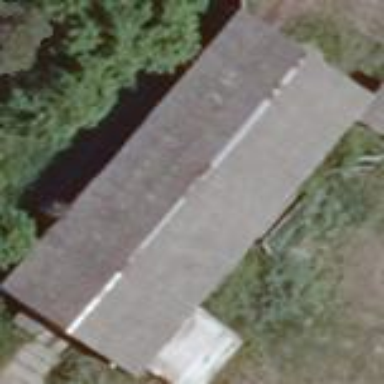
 the roof's color is grey and oriented along its structure."